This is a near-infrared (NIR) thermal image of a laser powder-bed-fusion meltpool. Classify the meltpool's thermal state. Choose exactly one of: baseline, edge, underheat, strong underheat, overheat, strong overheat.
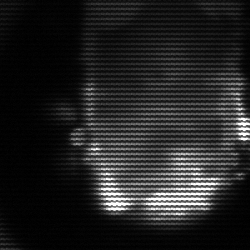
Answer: baseline